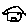
Label: house